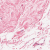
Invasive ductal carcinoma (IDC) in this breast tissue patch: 0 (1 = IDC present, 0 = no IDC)